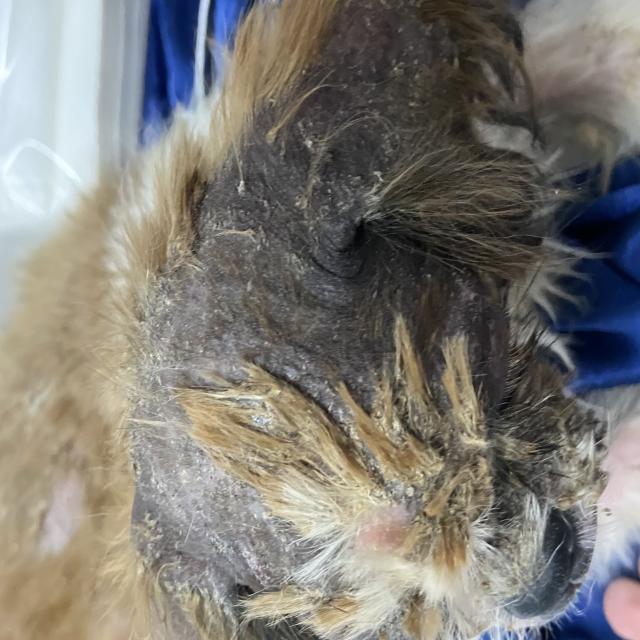
Canine demodicosis (Demodex mange) — caused by Demodex canis mites. Presents with alopecia, follicular papules, pustules, and comedones. Often localized on face and forelimbs.